Question: I'm just curious, in the case that I have a body that has 2 or more fixtures in it that are not "joined together", how can I determine this definitively in code? Here is an example of what I mean:

I marked the vertices for each distinctive fixture just to make it completely clear that these are separate shapes which do not share vertices with each other. They are however combined into a single body. As you can see, two fixtures are within very close proximity to each other or "touching", and one is set apart by itself. I'm wondering how I can query the fixtures of a body in Box2D to be able to find this out at runtime.
In order to put this all into perspective, it's for creating and processing destructible bodies. The image is a rough representation of what will happen after a hole has been punched through a set of fixtures in a body. I need to query to see which fixtures touch each other so that I can split the one body into two, as naturally they should be at that point.
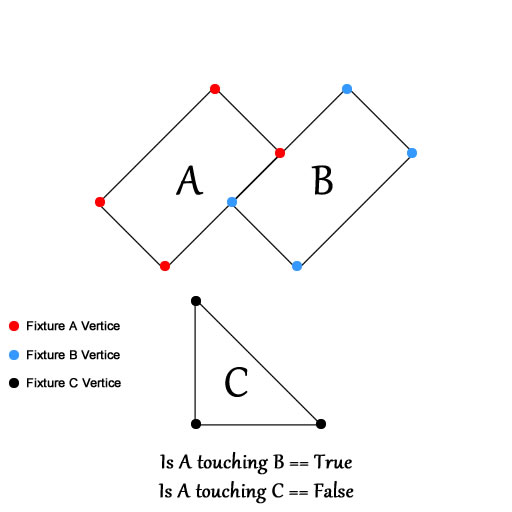
Answer: If you already have the new fixtures prepared you could use the b2TestOverlap function to check if they are . The function is found in b2Collision.h:
'''
/// Determine if two generic shapes overlap.
bool b2TestOverlap( const b2Shape* shapeA, int32 indexA,
const b2Shape* shapeB, int32 indexB,
const b2Transform& xfA, const b2Transform& xfB );
'''
The shapes can be found by fixture->GetShape(). The index parameters are only used to specify which segment of a chain shape to test against, so for any other shape type you can just pass in 0. As the fixtures are on the same body, the last two parameters can both be body->GetTransform().
I have never used this myself so I couldn't tell you for sure, but noting that the name of this function is 'overlap', it may not return a positive for the case of your A and B fixtures in the diagram since technically I don't think they are overlapping. If this is the case, I think you are on your own because Box2D doesn't offer any 'touching' tests.
btw the contact list mentioned by Constantinius is only valid for fixtures on different bodies colliding - fixtures on the same body don't collide.